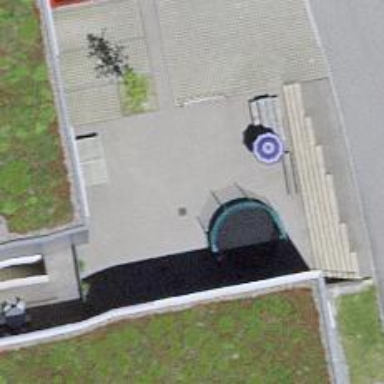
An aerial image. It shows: Playground area for leisure activities on the land.